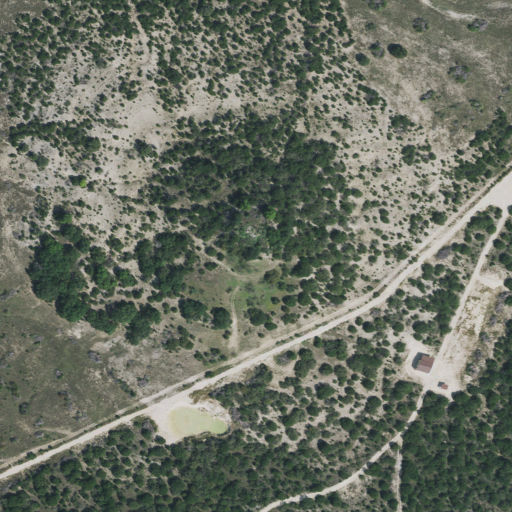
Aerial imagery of mountain in Texas named Onion Top containing shrub, evergreen forest, grassland, and deciduous forest